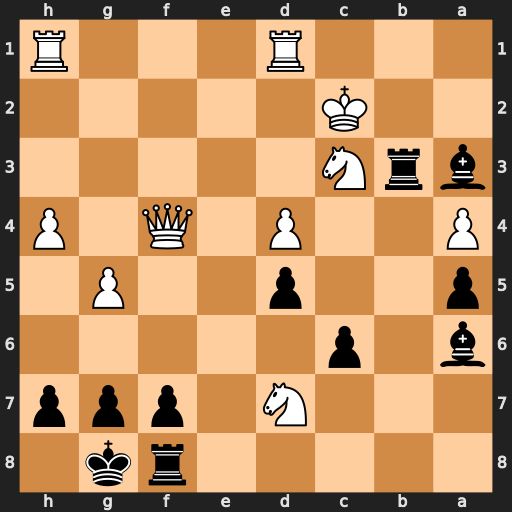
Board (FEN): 5rk1/3N1ppp/b1p5/p2p2P1/P2P1Q1P/brN5/2K5/3R3R
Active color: b
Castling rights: -
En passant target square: -
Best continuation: Rb2+ Kc1 Rf2+ Kb1 Rxf4